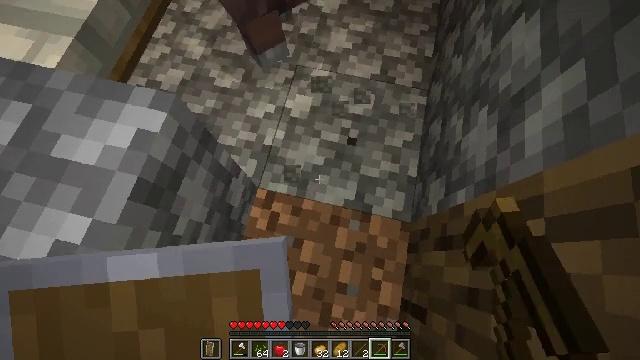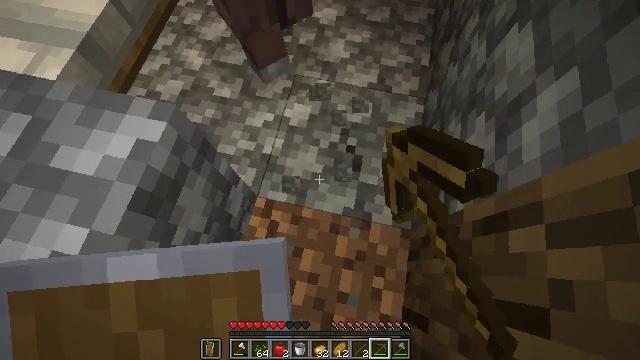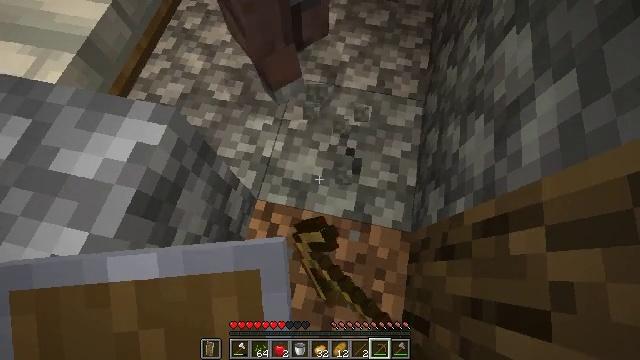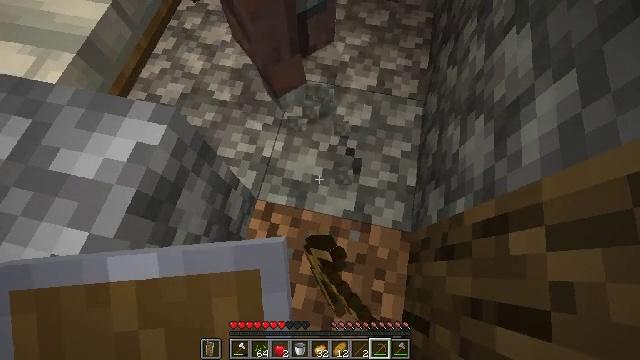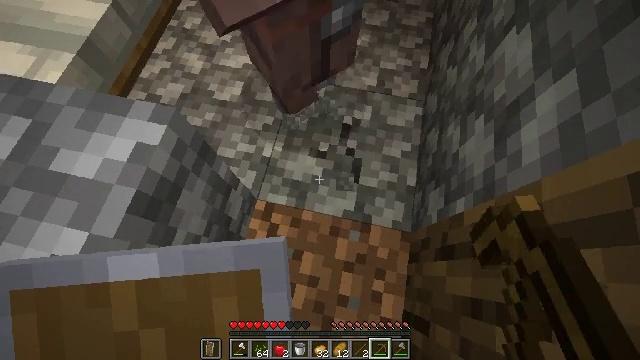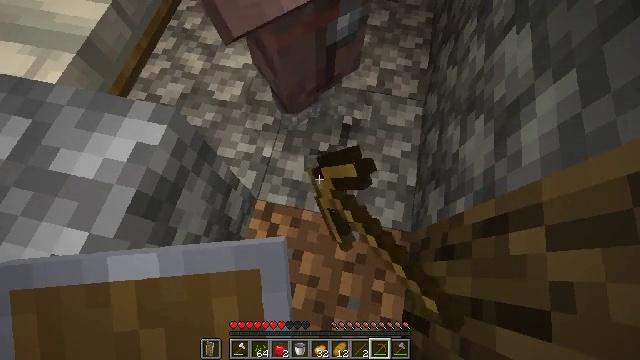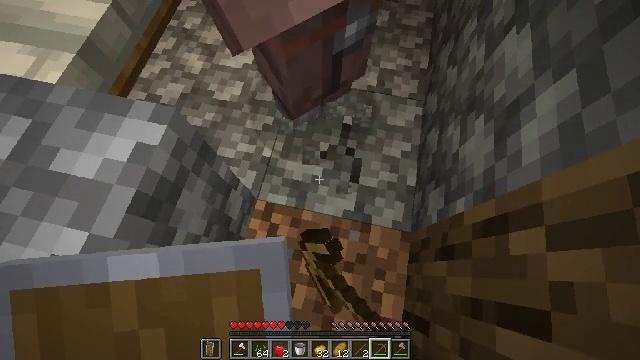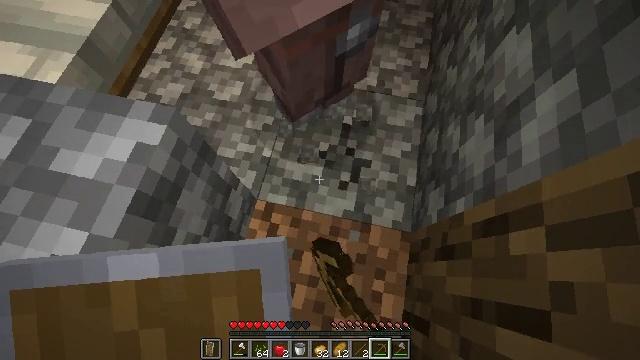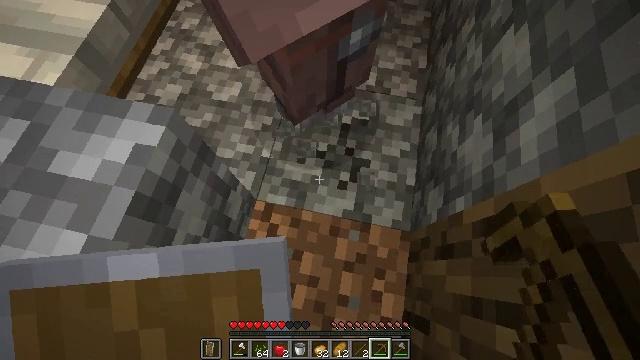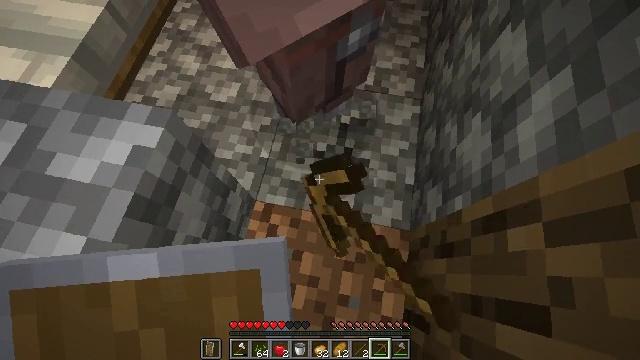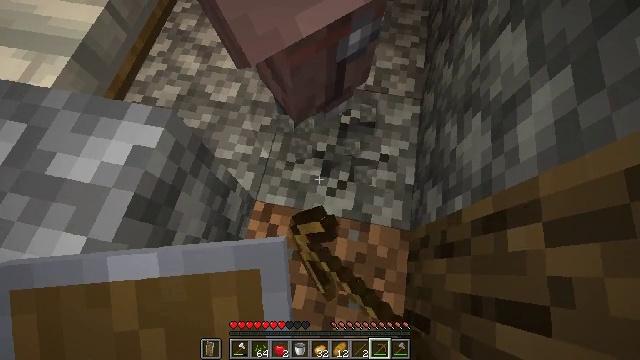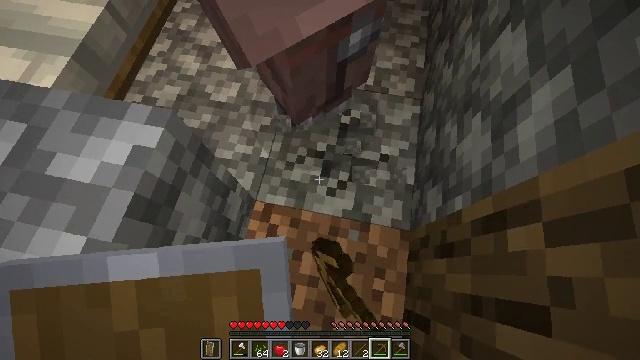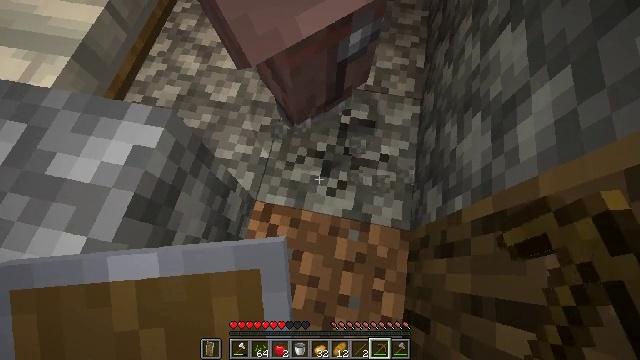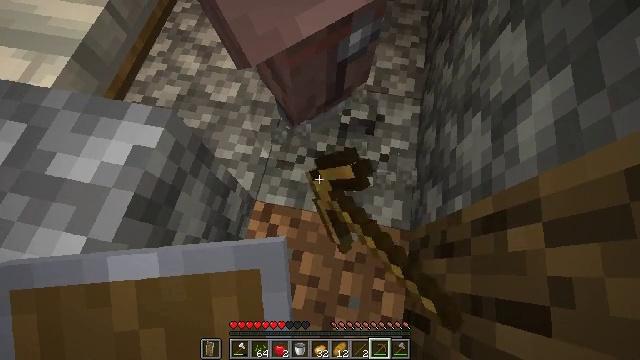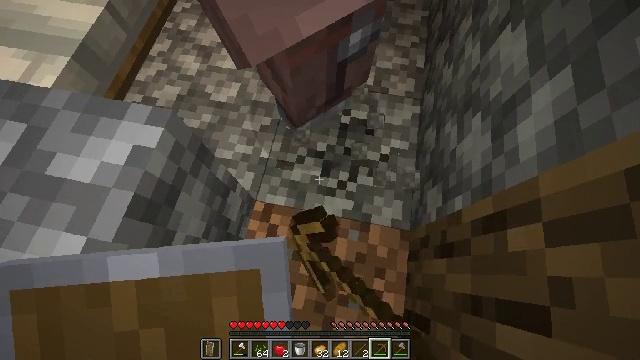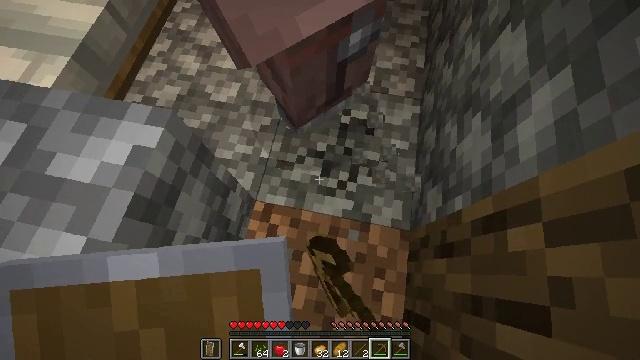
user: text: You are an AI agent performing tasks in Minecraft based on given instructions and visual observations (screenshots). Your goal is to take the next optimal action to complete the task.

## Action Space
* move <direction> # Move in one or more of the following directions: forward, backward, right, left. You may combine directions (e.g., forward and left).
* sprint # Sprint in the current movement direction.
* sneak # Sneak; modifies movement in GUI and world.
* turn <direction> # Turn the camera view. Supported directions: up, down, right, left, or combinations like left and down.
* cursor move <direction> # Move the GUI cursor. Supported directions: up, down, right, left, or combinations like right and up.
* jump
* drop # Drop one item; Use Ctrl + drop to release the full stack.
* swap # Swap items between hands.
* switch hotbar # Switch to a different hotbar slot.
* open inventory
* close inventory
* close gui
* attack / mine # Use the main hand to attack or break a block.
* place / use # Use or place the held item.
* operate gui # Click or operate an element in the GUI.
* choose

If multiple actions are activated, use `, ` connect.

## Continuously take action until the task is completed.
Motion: motion action
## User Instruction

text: Collect cobblestone blocks for construction.
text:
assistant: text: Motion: turn up, attack / mine
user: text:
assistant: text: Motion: attack / mine
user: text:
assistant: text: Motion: attack / mine
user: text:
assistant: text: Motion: attack / mine
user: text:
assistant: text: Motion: attack / mine
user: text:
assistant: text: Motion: attack / mine
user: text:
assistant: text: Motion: attack / mine
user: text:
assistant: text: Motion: attack / mine
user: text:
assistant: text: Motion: attack / mine
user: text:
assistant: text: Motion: attack / mine
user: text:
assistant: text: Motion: attack / mine
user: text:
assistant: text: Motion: attack / mine
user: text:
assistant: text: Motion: attack / mine
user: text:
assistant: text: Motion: attack / mine
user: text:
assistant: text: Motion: attack / mine
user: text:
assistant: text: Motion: attack / mine
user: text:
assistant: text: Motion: attack / mine
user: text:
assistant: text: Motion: attack / mine
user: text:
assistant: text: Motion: attack / mine
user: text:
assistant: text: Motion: attack / mine
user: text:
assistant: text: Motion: attack / mine
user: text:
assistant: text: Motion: attack / mine
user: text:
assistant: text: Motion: attack / mine
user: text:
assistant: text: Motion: attack / mine
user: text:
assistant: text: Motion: attack / mine
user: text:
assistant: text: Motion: attack / mine
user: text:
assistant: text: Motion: attack / mine
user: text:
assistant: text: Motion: attack / mine
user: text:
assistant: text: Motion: attack / mine
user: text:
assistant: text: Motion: move right, turn left and up, attack / mine